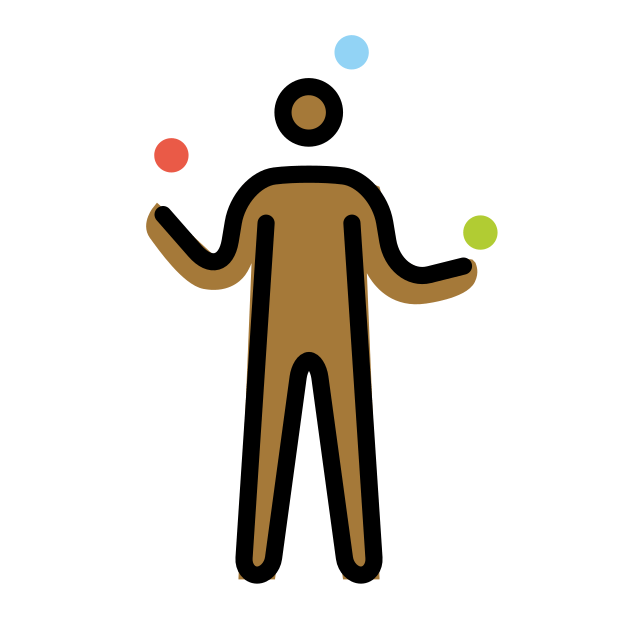
person juggling: medium-dark skin tone